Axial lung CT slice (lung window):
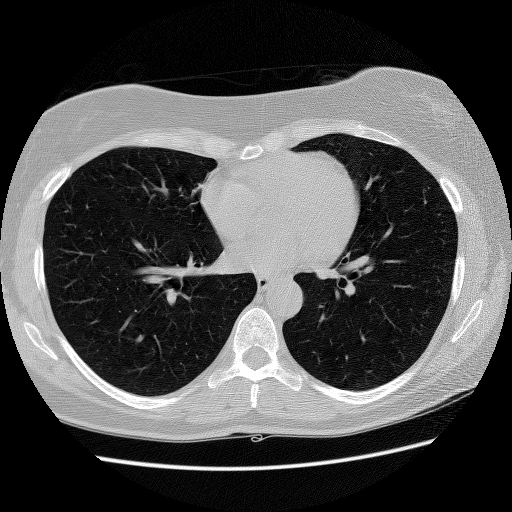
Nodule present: no